Interaction volume radius: 5 \u00c5
Interaction volume height: 20 \u00c5
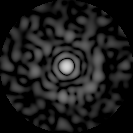
Disorder parameter: 0.8588